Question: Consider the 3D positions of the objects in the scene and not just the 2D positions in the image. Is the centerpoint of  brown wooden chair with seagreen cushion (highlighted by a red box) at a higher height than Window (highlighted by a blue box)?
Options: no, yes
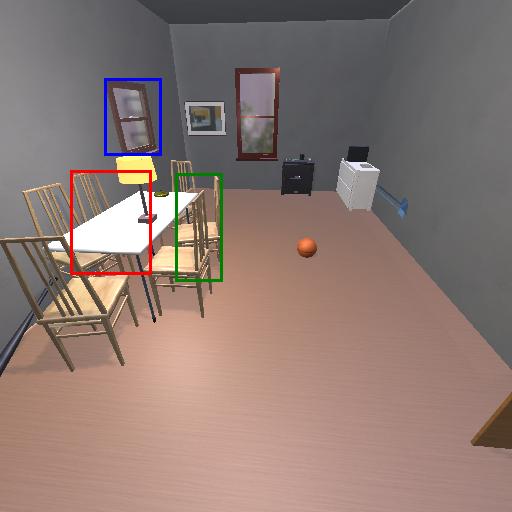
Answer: no